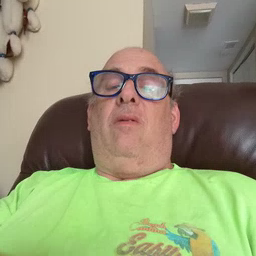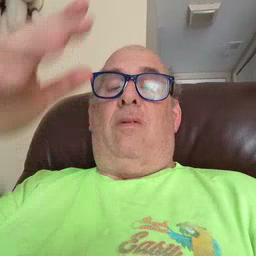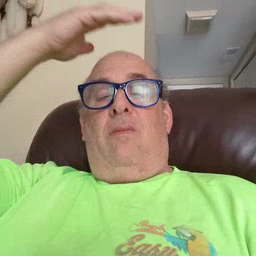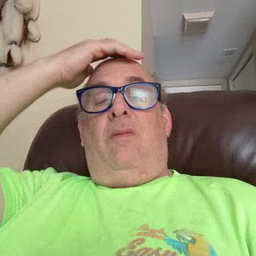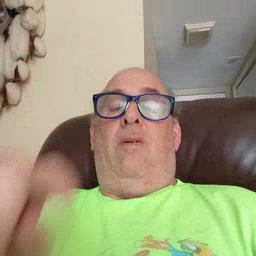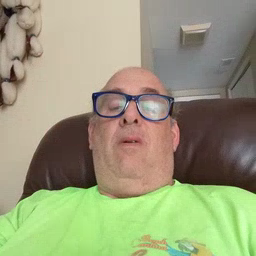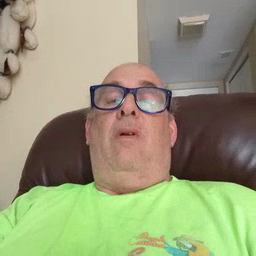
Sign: hat